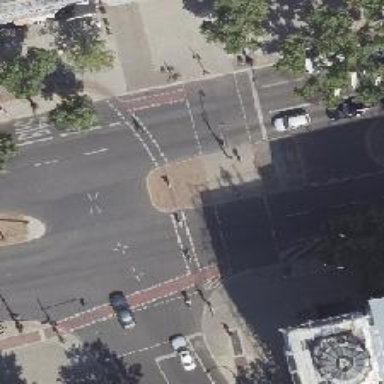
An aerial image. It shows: Secondary road with asphalt surface. There is shared bus and cycle lane on the right side.